Interaction volume radius: 5 \u00c5
Interaction volume height: 10 \u00c5
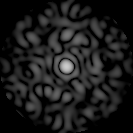
Disorder parameter: 0.8182